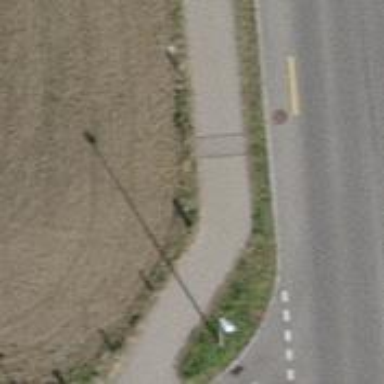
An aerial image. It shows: Asphalt sidewalk.